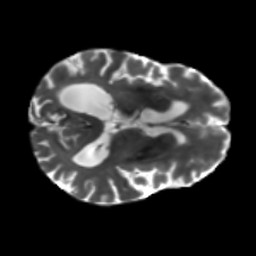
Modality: T2w
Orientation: axial
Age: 75
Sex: male
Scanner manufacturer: siemens
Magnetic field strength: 3 T
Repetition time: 5.47 s
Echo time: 0.0854 s